Question: In :
'''
from django.db import models
from django.utils.translation import ugettext as _
# Create your models here.
class Category(models.Model):
name = models.CharField(_(u"Name"), max_length=250)
products = models.ManyToManyField("Product", verbose_name=_(u"Products"), blank=True, null=True, related_name="+")
class Product(models.Model):
name = models.CharField(_(u"Name"), max_length=250)
category = models.ManyToManyField("Category", verbose_name=_(u"Category"), blank=True, null=True, related_name="+")
'''
In admin page:

The question:
How can the relations between 'products' and 'category' m2m fields in be set so that in admin-page, as it can be seen at the picture, 'b2'(the product) was marked as it belongs to 'a2' (the category).
Any advices for implementation of [products, categories] are welcomed, thank you.
P.S.
I'm newbie in Django. Sorry for my English.
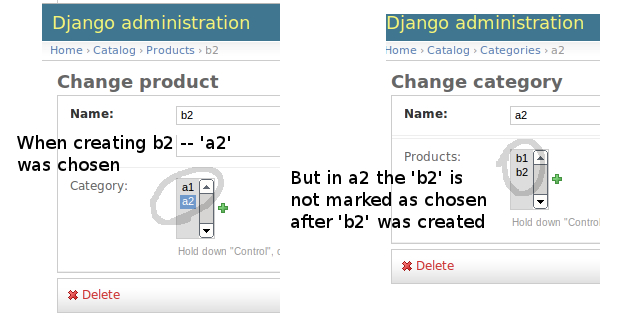
Answer: The problem is that you have ManyToMany fields. As you've noted, when the relationship is set in one of them, it isn't in the other.
The solution is simple: drop one of the fields. You only need a ManyToManyField on one side of the relationship. Django gives you access to the other side automatically. So, if you kept the 'categories' field on the 'Product' model, you can do 'my_product.categories.all()' to get the categories a product is associated with; and 'my_category.product_set.all()' to get the products that belong to a category.
You'll also need to drop the 'related_name="+"' attribute: you've presumably put that in because you were getting conflicts, which should have been a clue.